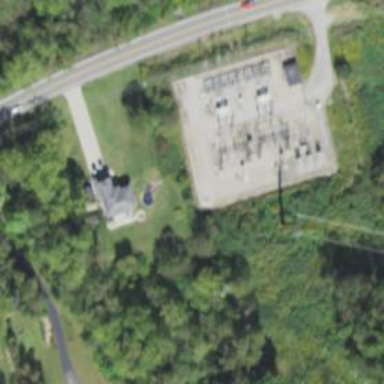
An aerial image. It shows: Lattice structure tower used for power transmission.